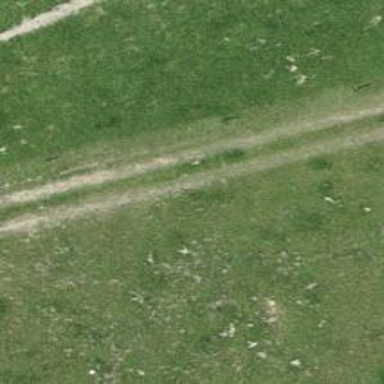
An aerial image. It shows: Track road with grade4 tracktype.